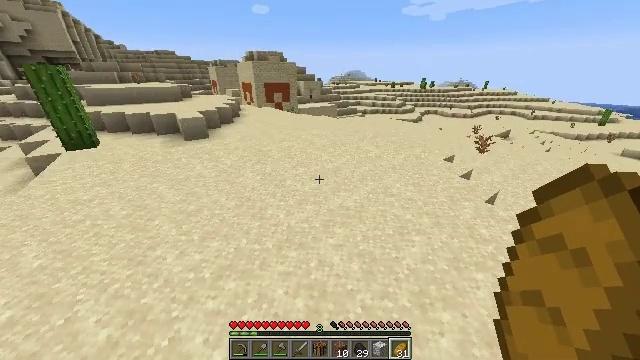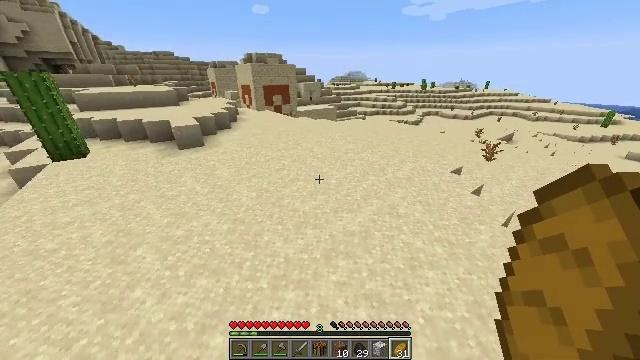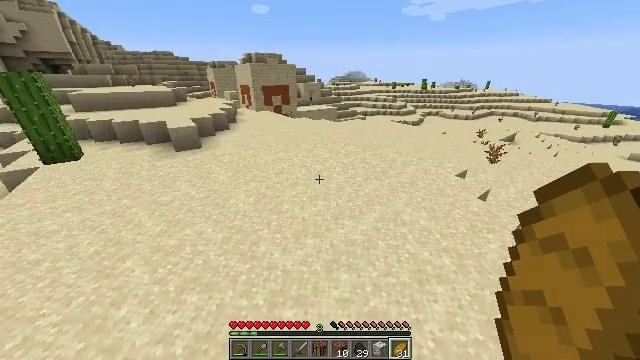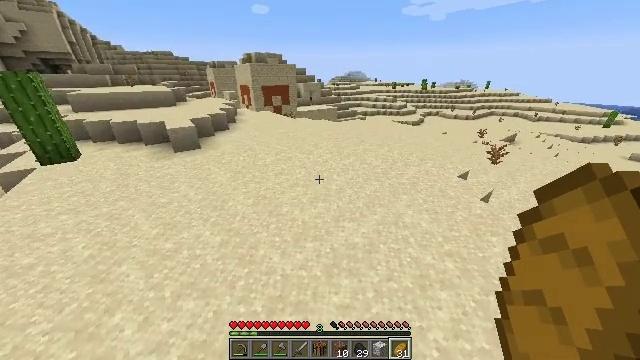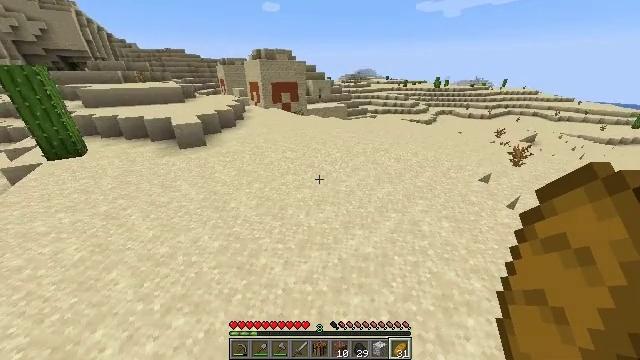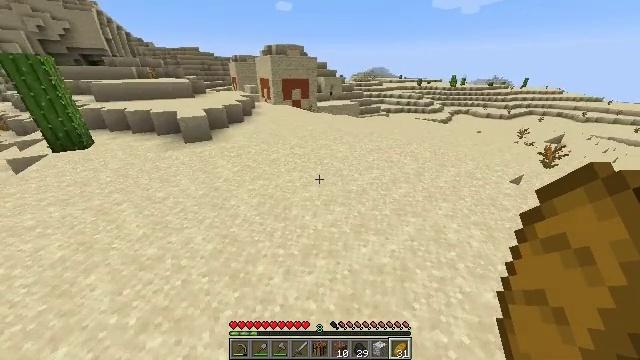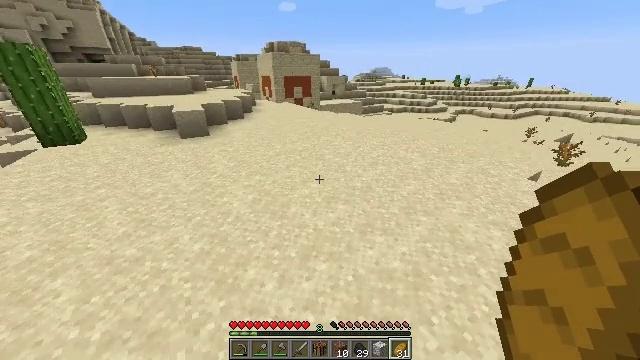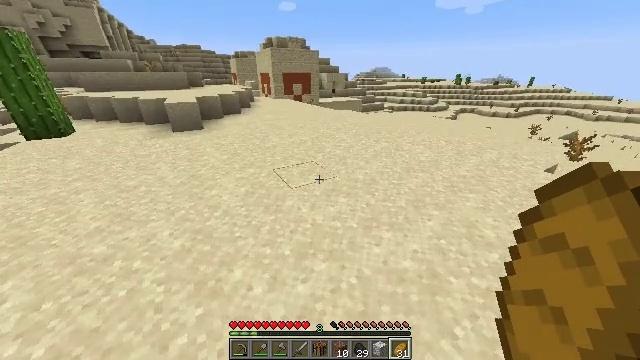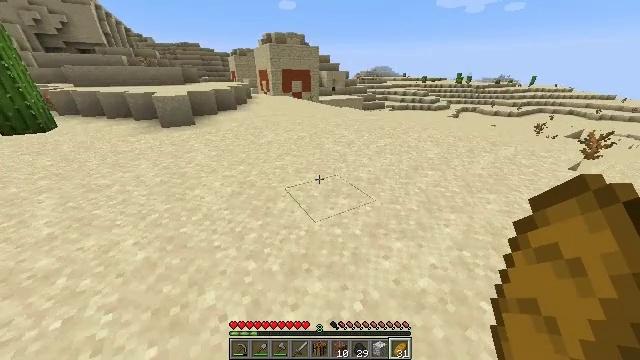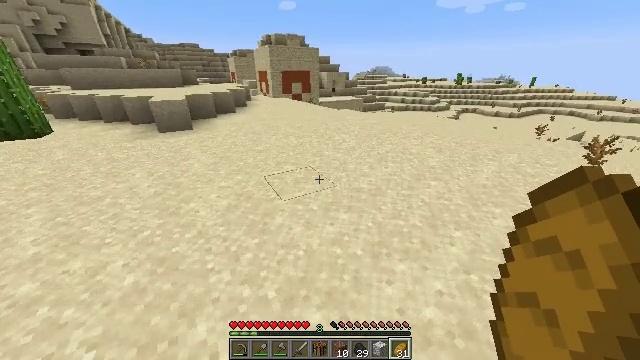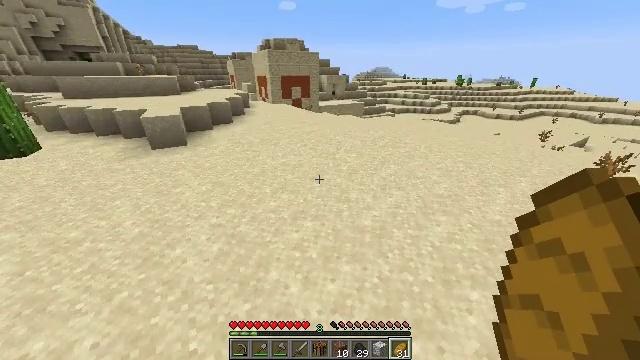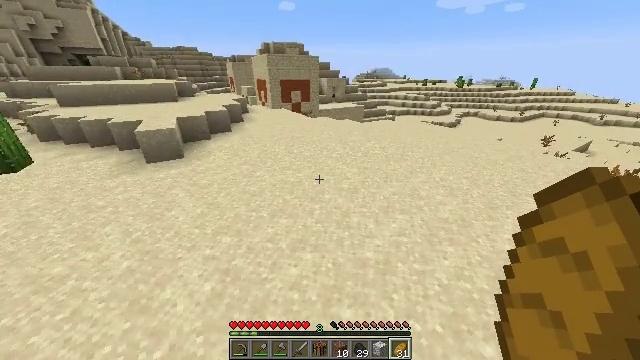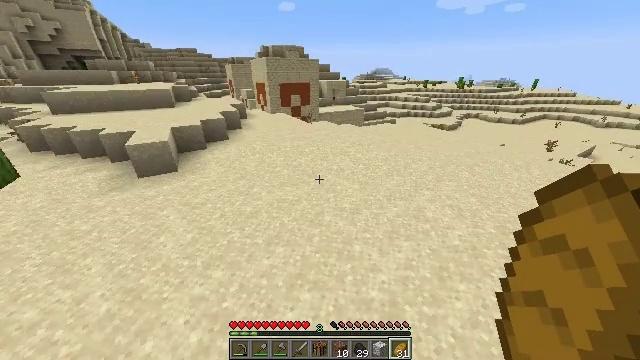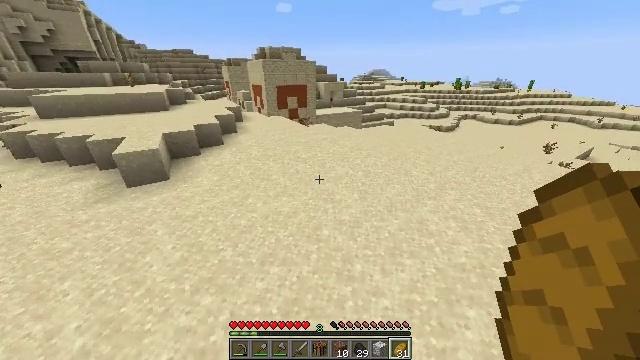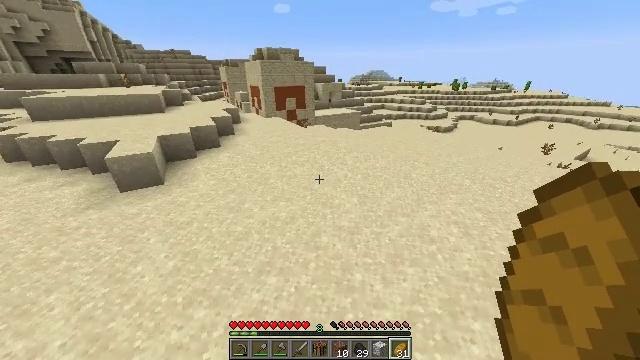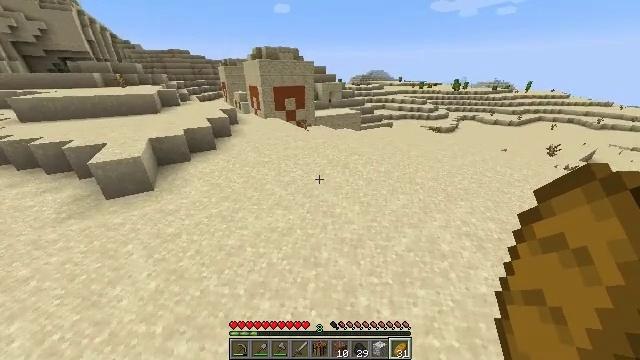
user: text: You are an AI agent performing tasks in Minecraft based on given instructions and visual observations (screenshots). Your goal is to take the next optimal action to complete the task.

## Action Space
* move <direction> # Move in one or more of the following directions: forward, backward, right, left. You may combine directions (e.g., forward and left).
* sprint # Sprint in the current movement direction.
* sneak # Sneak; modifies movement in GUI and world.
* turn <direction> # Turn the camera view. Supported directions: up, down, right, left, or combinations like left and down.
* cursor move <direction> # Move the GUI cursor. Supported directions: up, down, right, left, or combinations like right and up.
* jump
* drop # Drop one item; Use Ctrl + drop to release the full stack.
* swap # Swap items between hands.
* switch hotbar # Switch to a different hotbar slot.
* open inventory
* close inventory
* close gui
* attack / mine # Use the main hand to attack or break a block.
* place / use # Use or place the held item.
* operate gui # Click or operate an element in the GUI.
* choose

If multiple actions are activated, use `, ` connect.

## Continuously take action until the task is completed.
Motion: motion action
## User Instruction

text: Dig out the orange terracotta.
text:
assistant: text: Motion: move forward, sprint, jump
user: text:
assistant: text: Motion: move forward, sprint, jump
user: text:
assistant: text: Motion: move forward, sprint, jump
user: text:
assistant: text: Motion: move forward, sprint, turn left, jump
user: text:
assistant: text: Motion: move forward, sprint, turn left, jump
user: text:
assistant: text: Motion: move forward, sprint, jump
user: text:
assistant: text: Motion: move forward, sprint, jump
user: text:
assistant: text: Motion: move forward, sprint, jump
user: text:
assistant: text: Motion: move forward, sprint, jump
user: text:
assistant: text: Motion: move forward, sprint, jump
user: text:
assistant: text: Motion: move forward, sprint, jump
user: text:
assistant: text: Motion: move forward, sprint, jump
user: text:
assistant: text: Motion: move forward, sprint, jump
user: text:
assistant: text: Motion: move forward, sprint, jump
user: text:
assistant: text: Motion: move forward, sprint, jump
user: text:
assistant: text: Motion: move forward, sprint, jump
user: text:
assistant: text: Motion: move forward, sprint, jump
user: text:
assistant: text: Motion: move forward, sprint, jump
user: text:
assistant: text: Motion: move forward, sprint, turn left, jump
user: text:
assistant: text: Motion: move forward, sprint, turn left, jump
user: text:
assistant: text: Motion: move forward, sprint, turn left, jump
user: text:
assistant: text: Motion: move forward, sprint, turn left, jump
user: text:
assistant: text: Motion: move forward, sprint, jump
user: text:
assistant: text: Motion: move forward, sprint, jump
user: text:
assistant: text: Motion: move forward, sprint, jump
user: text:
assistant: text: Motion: move forward, sprint, jump
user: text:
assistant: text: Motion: move forward, sprint, jump
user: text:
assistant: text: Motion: move forward, sprint, jump
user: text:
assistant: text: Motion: move forward, sprint, jump
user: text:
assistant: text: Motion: move forward, sprint, jump